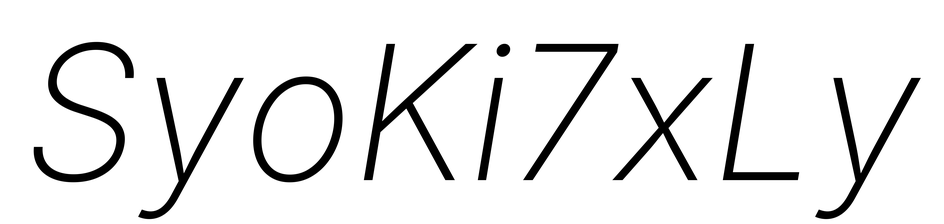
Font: Inter-Italic_ExtraLight_Italic